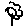
Label: flower